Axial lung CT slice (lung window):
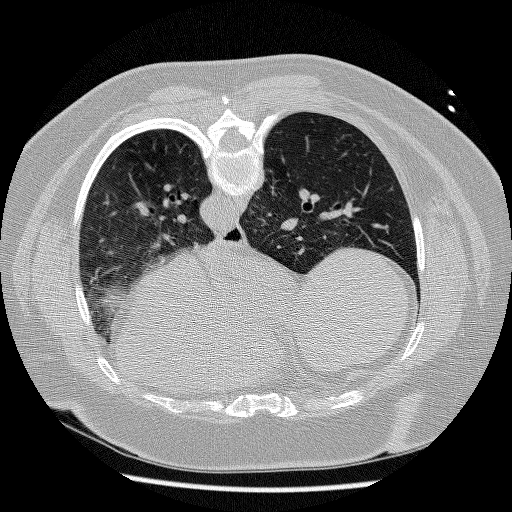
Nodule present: no